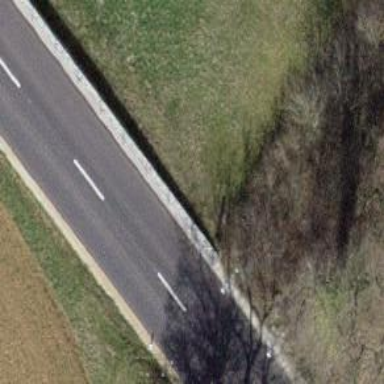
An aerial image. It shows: Hedge barrier.